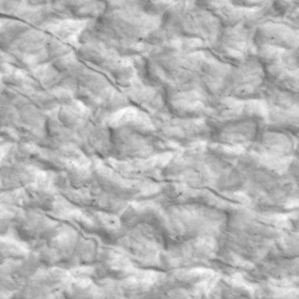
Label: non_frost